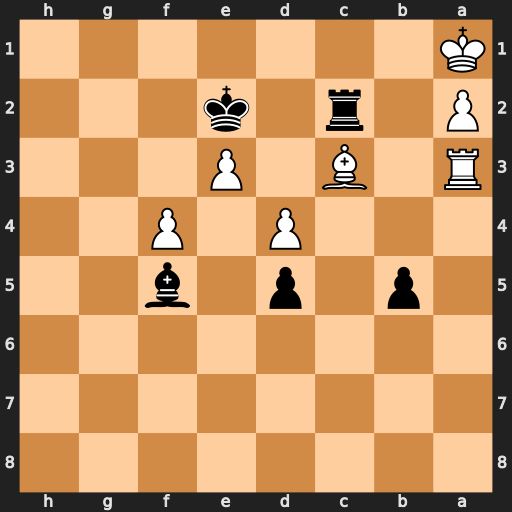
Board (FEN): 8/8/8/1p1p1b2/3P1P2/R1B1P3/P1r1k3/K7
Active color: b
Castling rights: -
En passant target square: -
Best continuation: Rc1+ Kb2 Rb1#